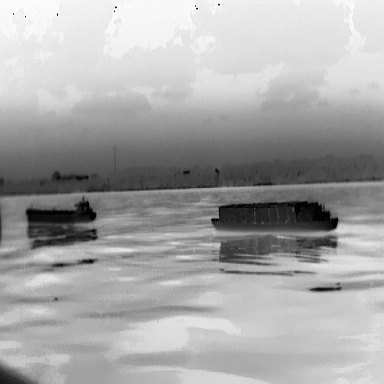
There is a fishing_boat in the infrared image.